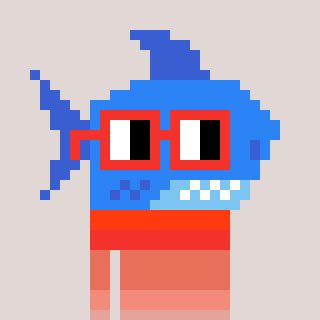
a pixel art character with square red glasses, a shark-shaped head and a orange-colored body on a warm background